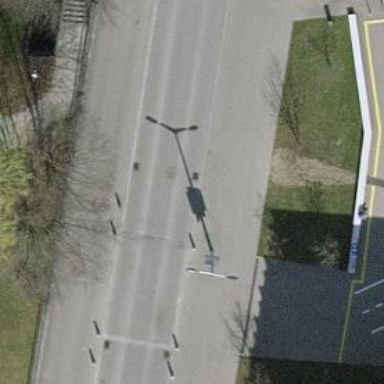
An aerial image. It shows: Exclusive cycle lane on tertiary road with asphalt surface.